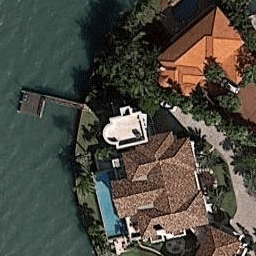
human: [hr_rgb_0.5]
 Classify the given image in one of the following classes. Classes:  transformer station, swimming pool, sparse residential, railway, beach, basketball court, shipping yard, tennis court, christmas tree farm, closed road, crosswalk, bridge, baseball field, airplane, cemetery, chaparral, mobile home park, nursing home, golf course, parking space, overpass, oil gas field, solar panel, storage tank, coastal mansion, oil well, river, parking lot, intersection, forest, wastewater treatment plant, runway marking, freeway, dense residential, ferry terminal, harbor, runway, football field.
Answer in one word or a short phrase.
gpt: coastal mansion